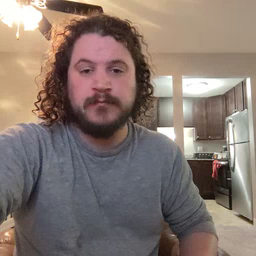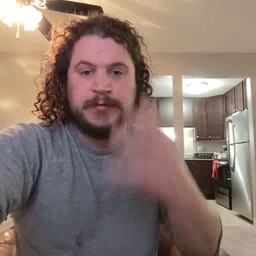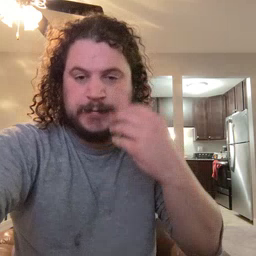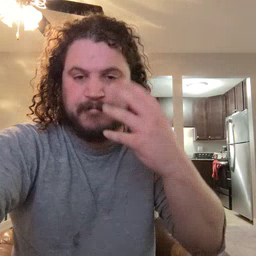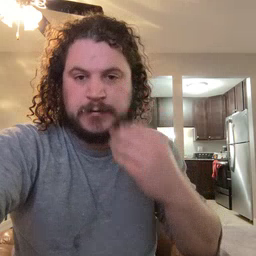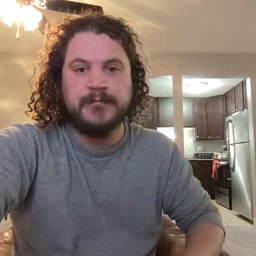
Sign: sleepy